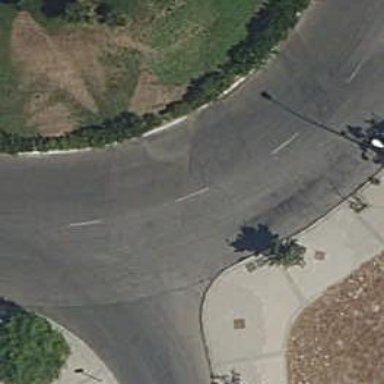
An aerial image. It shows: Tertiary road leading to roundabout junction.